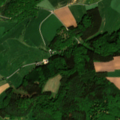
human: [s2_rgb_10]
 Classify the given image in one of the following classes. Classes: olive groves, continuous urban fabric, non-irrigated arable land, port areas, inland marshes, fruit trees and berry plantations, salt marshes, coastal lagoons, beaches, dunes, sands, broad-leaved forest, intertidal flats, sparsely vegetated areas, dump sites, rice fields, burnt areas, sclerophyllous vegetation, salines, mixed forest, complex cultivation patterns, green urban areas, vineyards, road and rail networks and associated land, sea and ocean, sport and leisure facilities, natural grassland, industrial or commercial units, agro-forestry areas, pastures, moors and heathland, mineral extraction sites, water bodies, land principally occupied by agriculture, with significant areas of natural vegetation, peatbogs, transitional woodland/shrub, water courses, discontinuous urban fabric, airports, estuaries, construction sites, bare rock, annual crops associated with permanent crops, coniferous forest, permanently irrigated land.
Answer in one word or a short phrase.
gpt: non-irrigated arable land, pastures, complex cultivation patterns, broad-leaved forest, coniferous forest, mixed forest